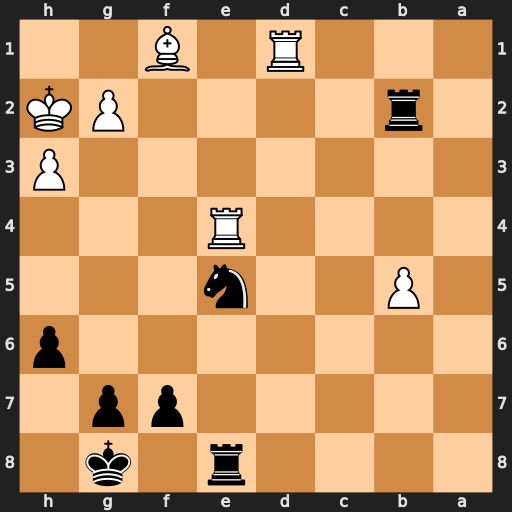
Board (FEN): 4r1k1/5pp1/7p/1P2n3/4R3/7P/1r4PK/3R1B2
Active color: b
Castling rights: -
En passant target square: -
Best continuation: Nf3+ Kg3 Rxe4 Rd8+ Kh7